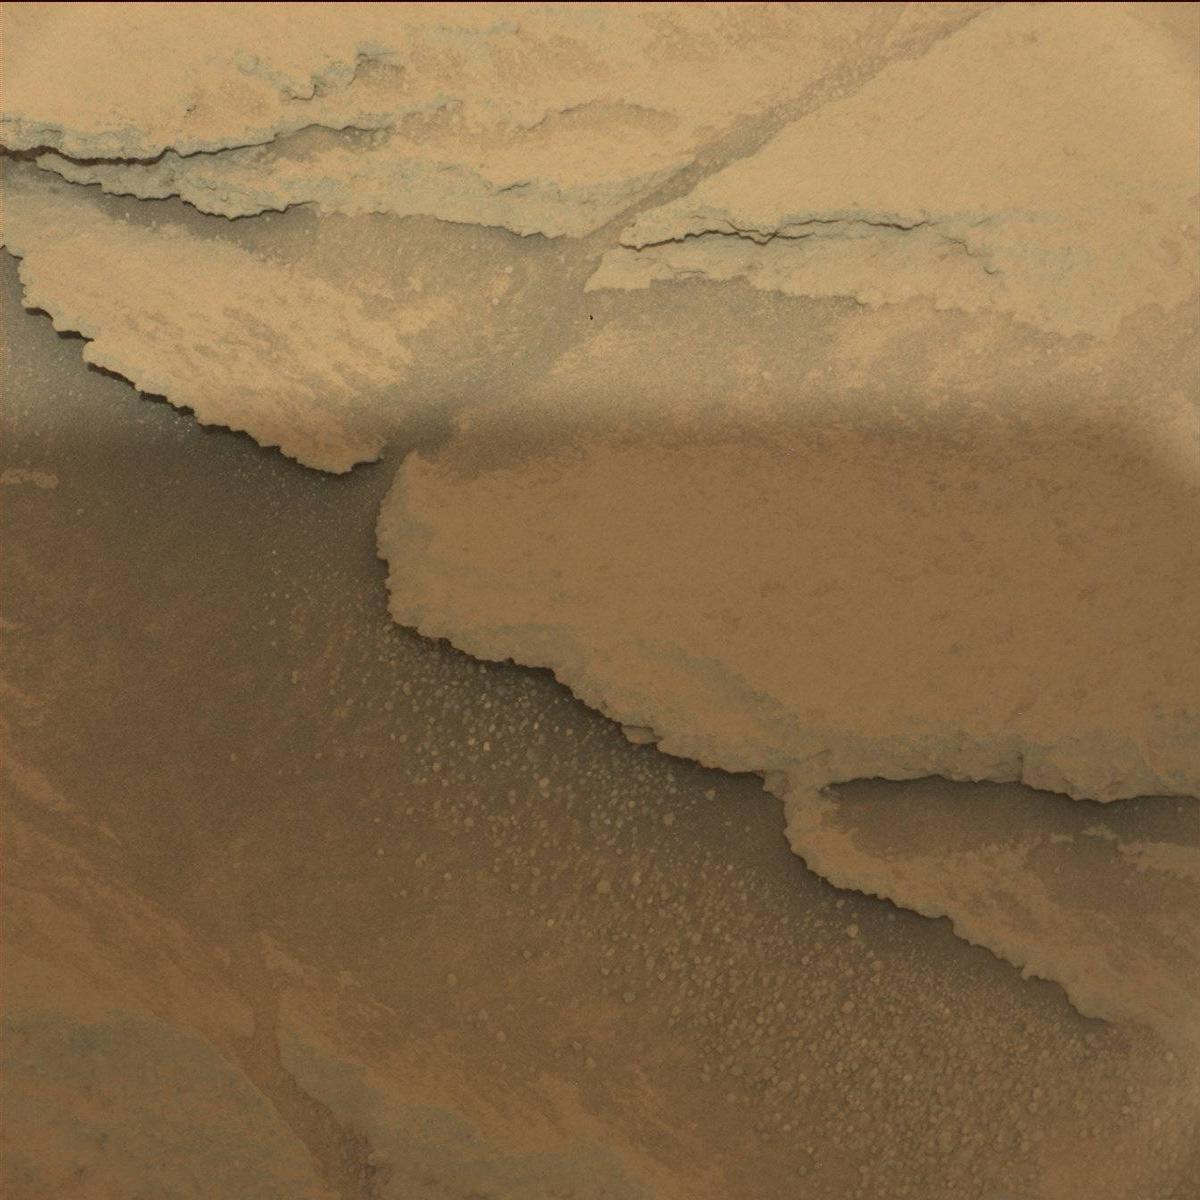
Terrain classes present: Bedrock, Sand / Soil